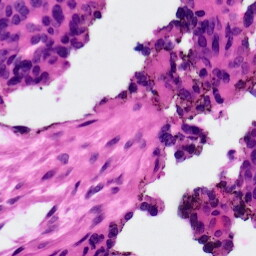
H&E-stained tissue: Ovarian